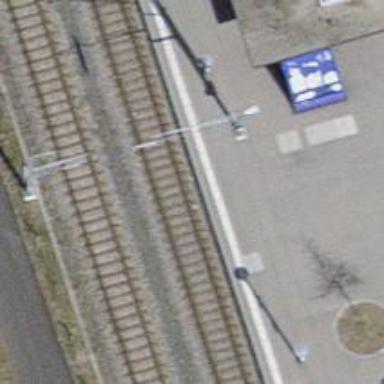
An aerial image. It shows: Stop position for public transport at railway stop.